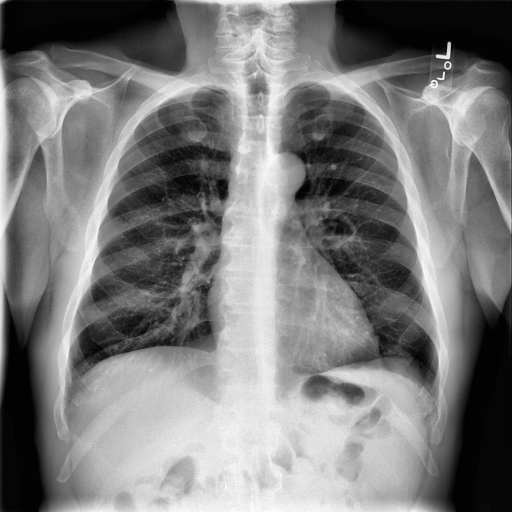
Finding: NORMAL